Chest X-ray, AP view. Patient: 54 years old, sex M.
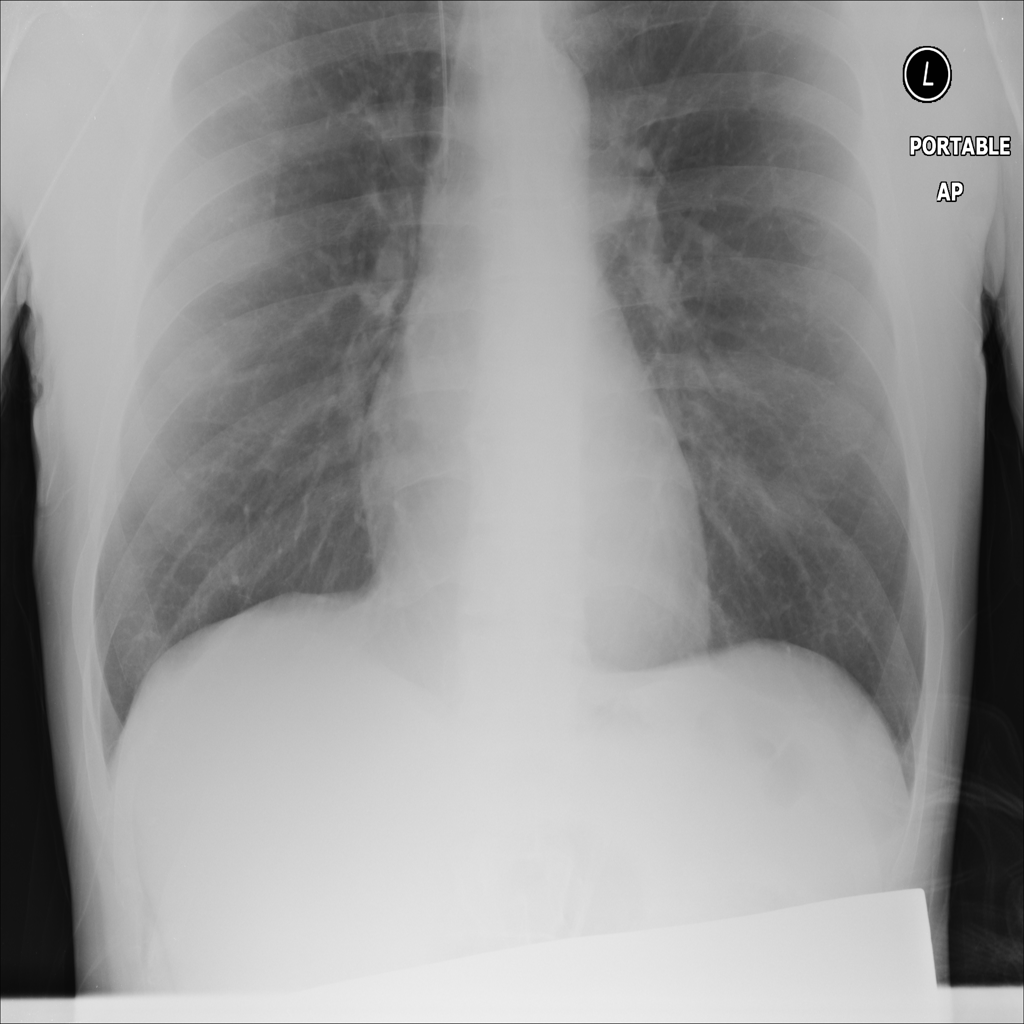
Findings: No Finding